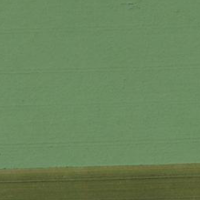
EUNIS habitat code: 52
Species observed at this site:
Cyperus esculentus